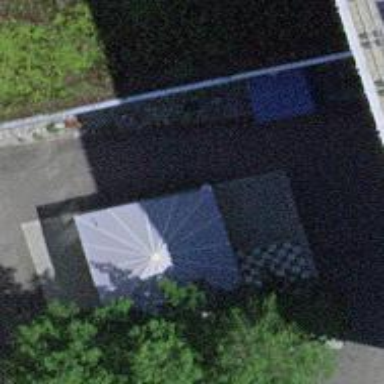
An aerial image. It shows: Picnic table located in leisure land area.